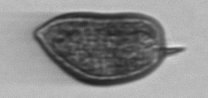
Label: Prorocentrum_micans